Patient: sex M, age 59
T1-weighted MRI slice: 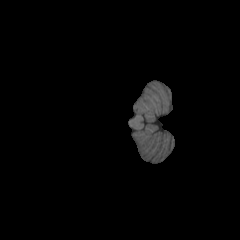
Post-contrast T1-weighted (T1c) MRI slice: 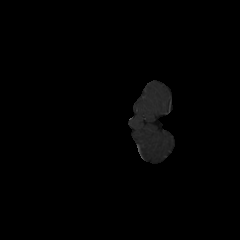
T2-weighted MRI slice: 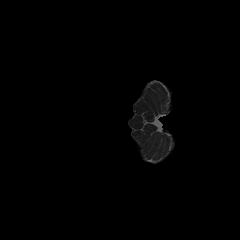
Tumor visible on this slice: no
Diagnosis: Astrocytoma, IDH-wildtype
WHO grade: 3